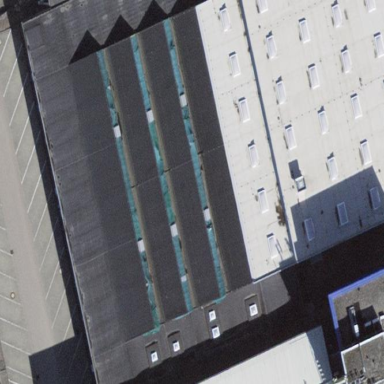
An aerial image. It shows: Industrial building.